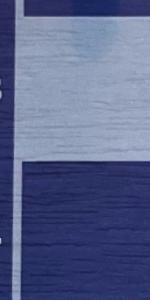
Label: Empty